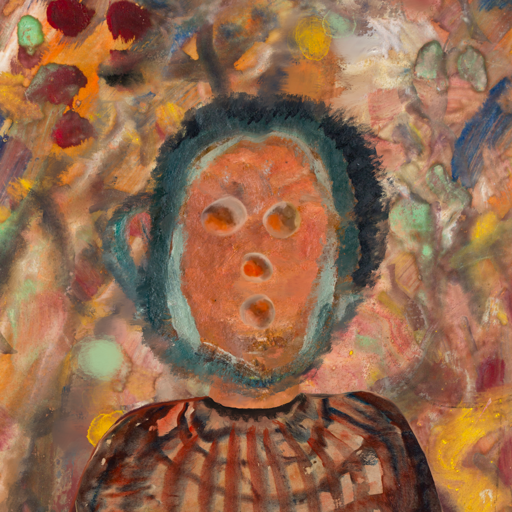
Background: Mother_And_Son_Mother, Head And Neck Front: Boggyland, Face Front: Rupkatha, Bust: Orphan, Hair Front: Boggyland, Head Accessory: Blank, Second Necklace: Blank, Necklace: Blank, Baby: Blank